Interaction volume radius: 5 \u00c5
Interaction volume height: 25 \u00c5
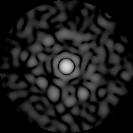
Disorder parameter: 0.7851